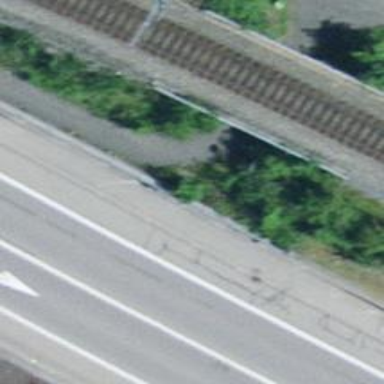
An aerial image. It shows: Retaining wall.